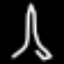
Label: The Eiffel Tower